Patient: sex F, age 66
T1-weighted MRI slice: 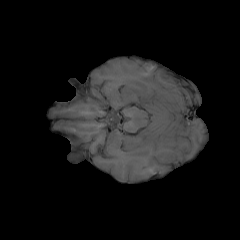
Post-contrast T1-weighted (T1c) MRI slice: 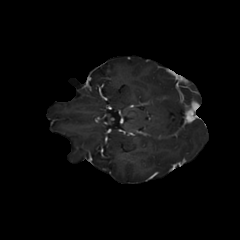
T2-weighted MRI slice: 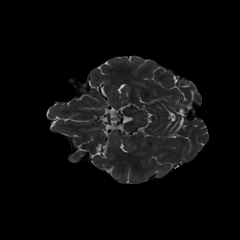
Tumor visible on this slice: no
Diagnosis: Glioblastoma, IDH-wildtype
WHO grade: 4